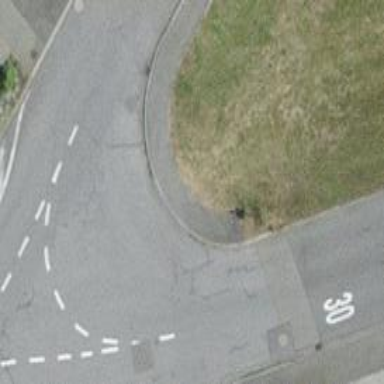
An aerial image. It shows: Kerb barrier.